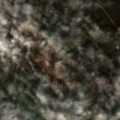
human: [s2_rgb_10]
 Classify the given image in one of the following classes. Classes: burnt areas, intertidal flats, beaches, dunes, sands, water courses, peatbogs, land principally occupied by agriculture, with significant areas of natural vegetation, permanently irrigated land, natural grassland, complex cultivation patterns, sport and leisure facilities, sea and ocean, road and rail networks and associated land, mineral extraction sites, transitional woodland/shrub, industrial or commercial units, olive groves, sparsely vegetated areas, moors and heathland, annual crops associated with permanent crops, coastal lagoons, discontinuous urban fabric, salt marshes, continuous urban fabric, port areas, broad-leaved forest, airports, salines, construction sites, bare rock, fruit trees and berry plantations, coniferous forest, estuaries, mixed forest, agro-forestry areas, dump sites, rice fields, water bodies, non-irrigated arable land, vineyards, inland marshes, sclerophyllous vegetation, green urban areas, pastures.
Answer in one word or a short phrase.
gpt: discontinuous urban fabric, non-irrigated arable land, pastures